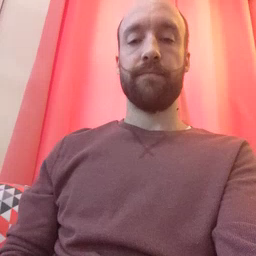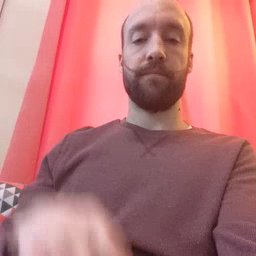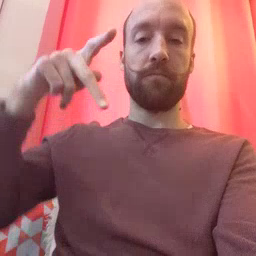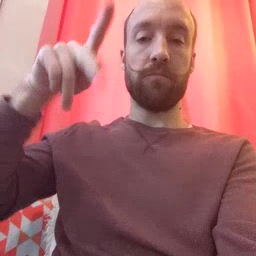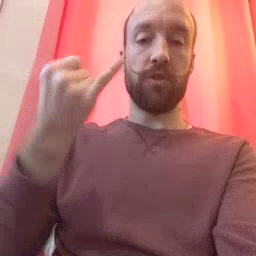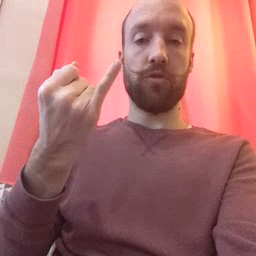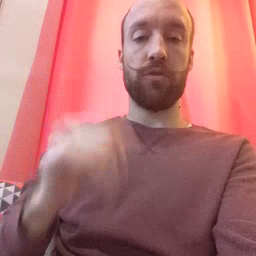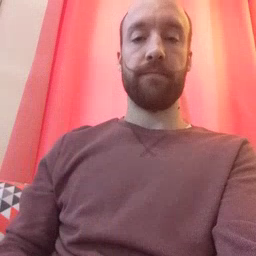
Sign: pajamas